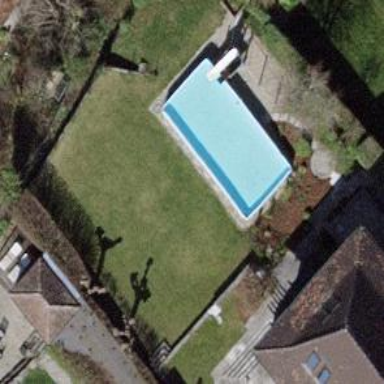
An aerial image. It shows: Swimming pool located in leisure land.